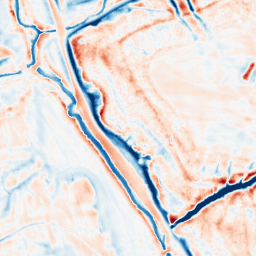
Category: edge_preserving
Decomposition family: bilateral
Decomposition parameters: d: 21
sigma_color: 150
sigma_space: 100
Upsampling method: linear_exact
Upsampling parameters: scale: 8
Upsampling scale: 8